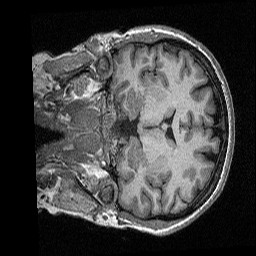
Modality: T1w
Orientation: coronal
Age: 33
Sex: female
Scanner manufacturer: siemens
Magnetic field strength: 3 T
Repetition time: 2.3 s
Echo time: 0.00298 s